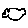
Label: cloud